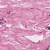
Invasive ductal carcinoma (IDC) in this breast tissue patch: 0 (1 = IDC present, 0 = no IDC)